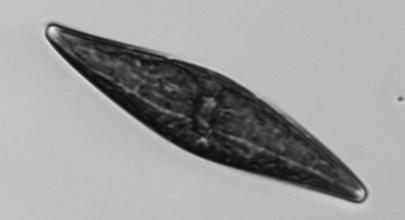
Label: Pleurosigma